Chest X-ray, AP view. Patient: 58 years old, sex M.
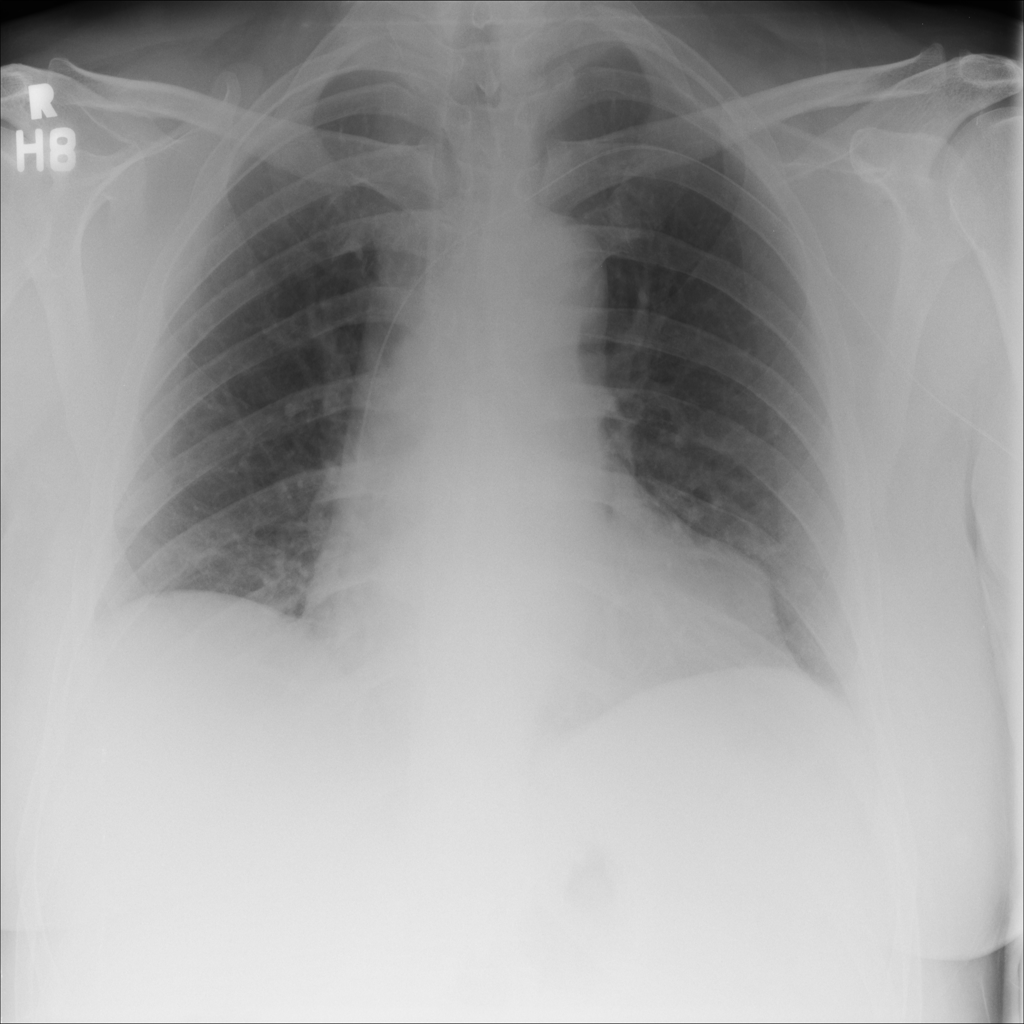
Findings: No Finding